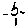
Label: sun